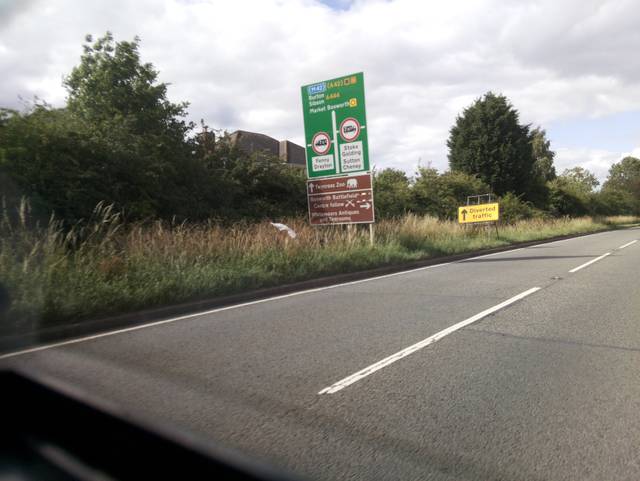
Region: United Kingdom
Coordinates: 52.569, -1.482